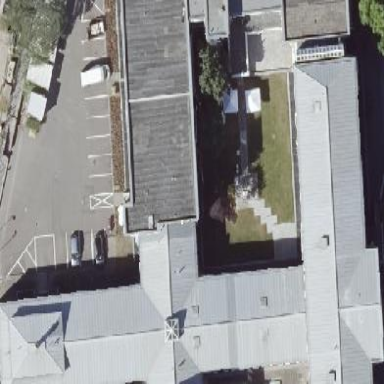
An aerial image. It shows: Part of building is shown in the image.